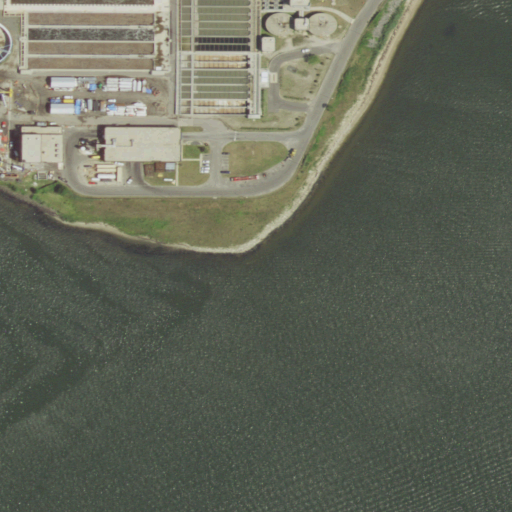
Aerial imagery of cape in New York named Bergan Point containing open water, medium intensity development, high intensity development, low intensity development, and open development